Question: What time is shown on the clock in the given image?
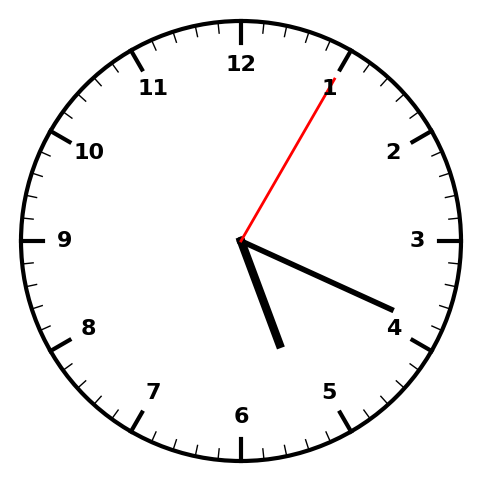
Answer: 05:19:05